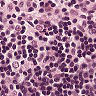
Metastatic tissue present: no